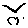
Label: bird